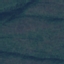
Land use / land cover class: Forest